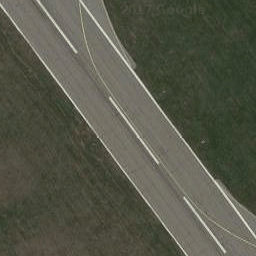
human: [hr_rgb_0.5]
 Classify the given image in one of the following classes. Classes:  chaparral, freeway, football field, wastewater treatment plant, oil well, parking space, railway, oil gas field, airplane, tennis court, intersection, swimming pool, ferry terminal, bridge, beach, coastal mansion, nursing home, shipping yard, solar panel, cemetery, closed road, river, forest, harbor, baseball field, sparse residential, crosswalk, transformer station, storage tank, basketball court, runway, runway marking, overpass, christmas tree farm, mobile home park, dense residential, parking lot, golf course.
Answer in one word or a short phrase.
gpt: runway